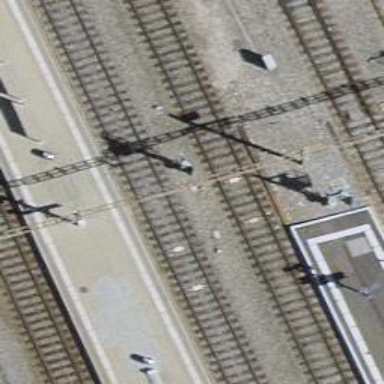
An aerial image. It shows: Railway signal.